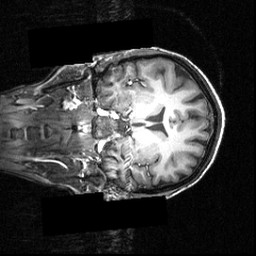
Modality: T1w
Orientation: coronal
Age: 22
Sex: female
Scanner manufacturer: siemens
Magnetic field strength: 3.951 T
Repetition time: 1.5 s
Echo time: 0.00335 s